Question: In MATLAB, I can select a data point using the Data Cursor tool and it will display the X and Y of that point ().

Is it possible to wait for the user to click a point then store the X coordinate (or index) of this point to a variable within my code? It doesn't necessarily have to be using the Data Cursor tool, I just need a way to store the clicked point.
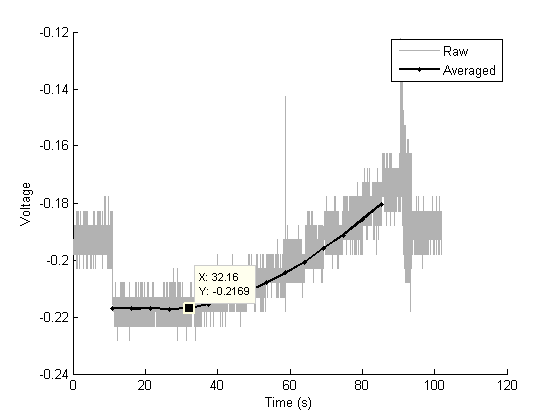
Answer: I was able to solve this using the function 'datacursormode' documented through MathWorks <URL> I should have done some deeper digging.
Here is what I did:
'''
dcmObject = datacursormode;
pause
datacursormode off
cursor = getCursorInfo(dcmObject);
x = cursor.Position(1)
'''
The code turns on Data Cursor, waits for the user to select a point and then stores the position of the cursor.